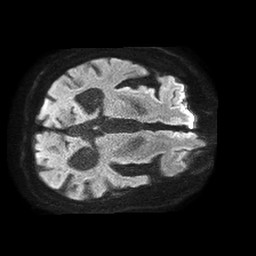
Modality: TRACE
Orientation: axial
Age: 74
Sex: male
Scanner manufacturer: philips
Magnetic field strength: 1.5 T
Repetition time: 4.6 s
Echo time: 0.08517 s